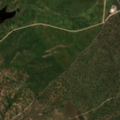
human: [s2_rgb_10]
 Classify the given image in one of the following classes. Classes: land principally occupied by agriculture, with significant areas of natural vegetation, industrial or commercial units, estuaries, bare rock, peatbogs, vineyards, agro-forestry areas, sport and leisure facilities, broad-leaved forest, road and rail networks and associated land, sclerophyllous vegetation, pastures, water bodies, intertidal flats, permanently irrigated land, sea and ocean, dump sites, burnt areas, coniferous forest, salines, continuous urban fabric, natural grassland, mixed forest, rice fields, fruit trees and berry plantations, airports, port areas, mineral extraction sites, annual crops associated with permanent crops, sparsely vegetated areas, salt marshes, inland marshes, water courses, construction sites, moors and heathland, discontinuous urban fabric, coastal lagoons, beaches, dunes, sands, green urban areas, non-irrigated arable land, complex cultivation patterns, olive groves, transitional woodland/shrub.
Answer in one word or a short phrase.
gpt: continuous urban fabric